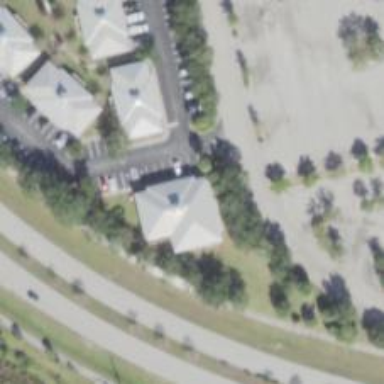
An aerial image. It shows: Veterinary facility.